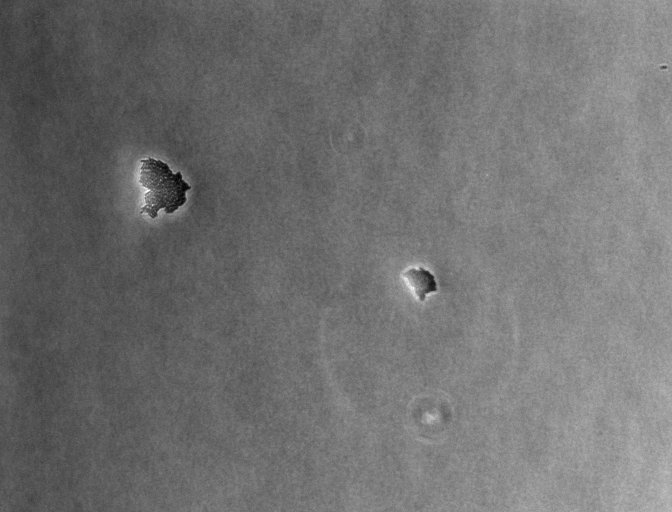
Phase contrast microscopy, 20x objective, 3 h incubation